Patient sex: M
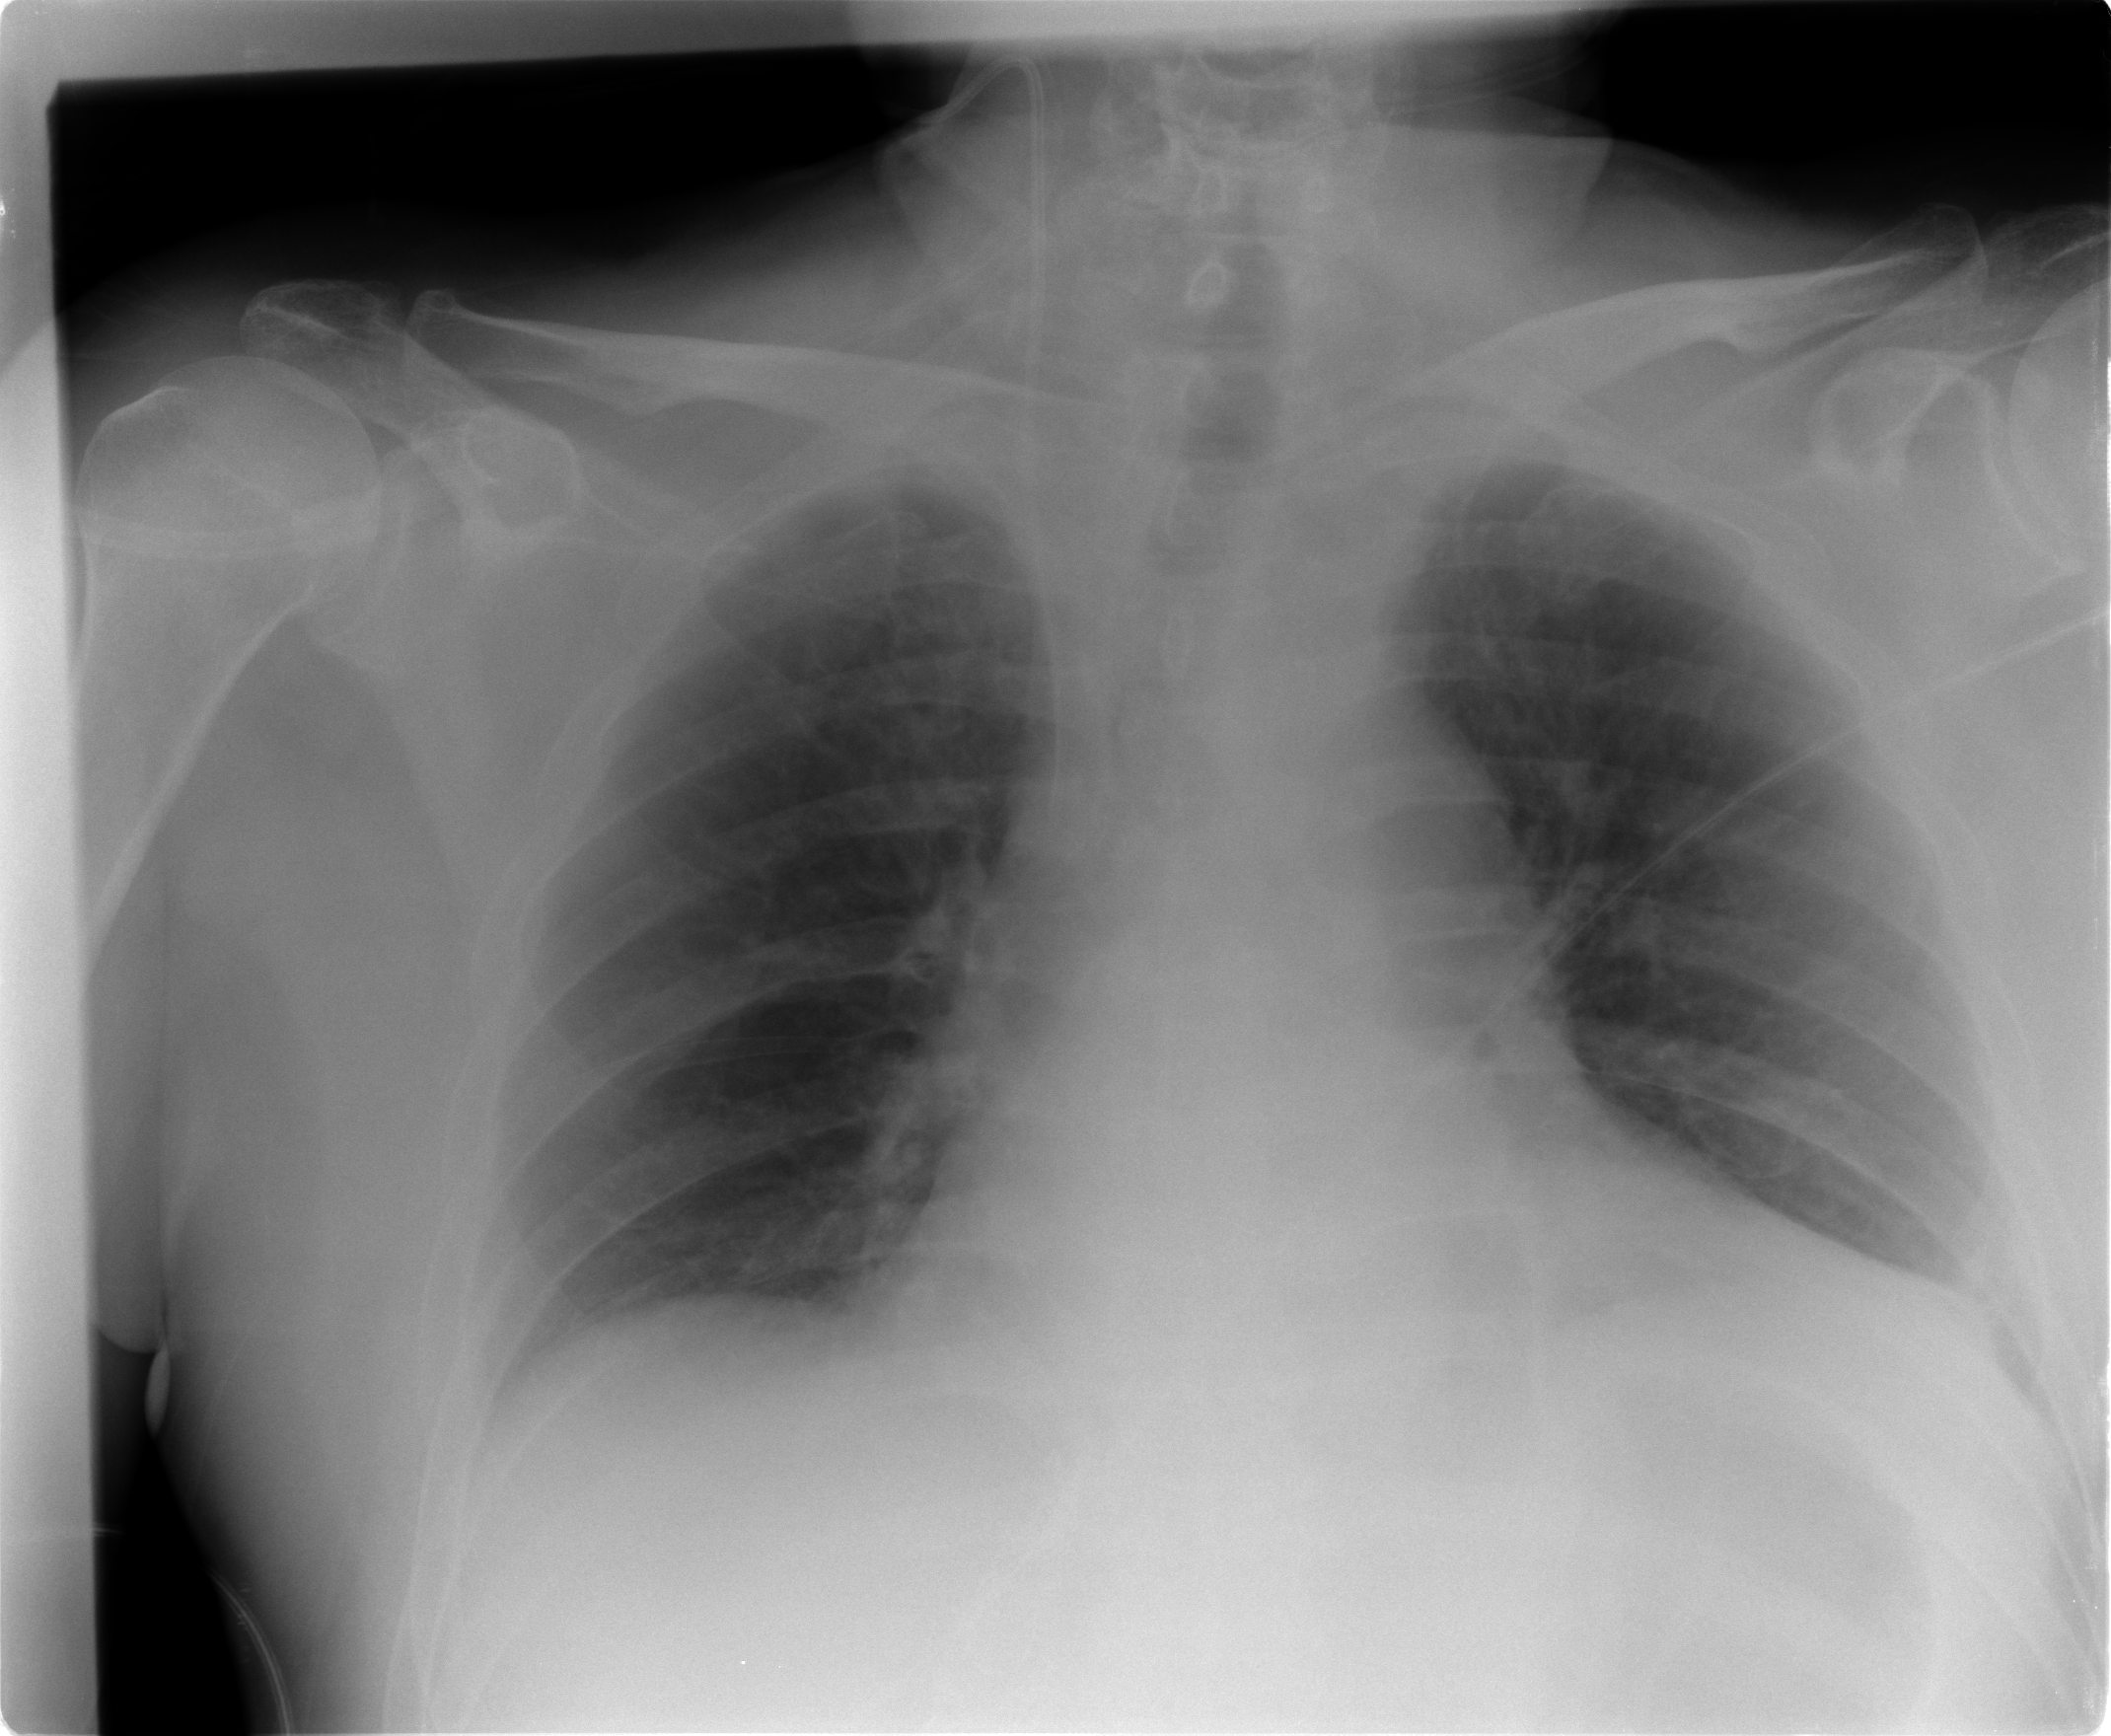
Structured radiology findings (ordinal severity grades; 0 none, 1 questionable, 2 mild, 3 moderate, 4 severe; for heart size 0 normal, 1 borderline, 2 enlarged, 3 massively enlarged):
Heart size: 1
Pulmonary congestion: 0
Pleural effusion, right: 0
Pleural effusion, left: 0
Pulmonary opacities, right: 0
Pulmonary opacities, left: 0
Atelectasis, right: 0
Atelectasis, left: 2